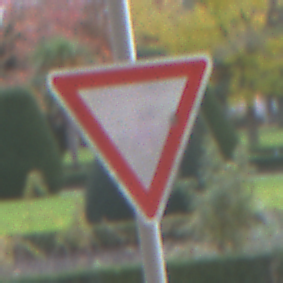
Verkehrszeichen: VorfahrtGewaehren
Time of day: MorningAfternoon
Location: Roofed (Urban)
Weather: PartlyCloudy
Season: NotSpecified
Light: Natural